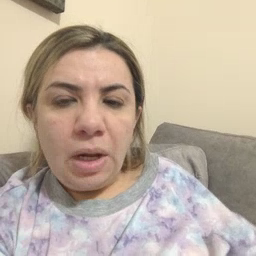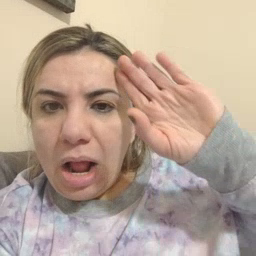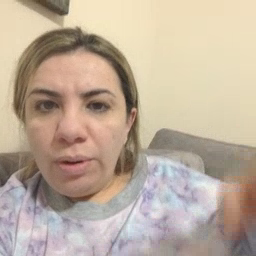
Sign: hello